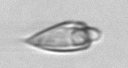
Label: Oxytoxum